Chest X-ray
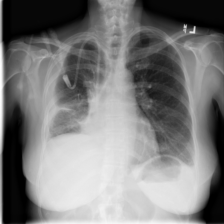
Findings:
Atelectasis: negative
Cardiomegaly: negative
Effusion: positive
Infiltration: negative
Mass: negative
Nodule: negative
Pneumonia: negative
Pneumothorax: negative
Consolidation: negative
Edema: negative
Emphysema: negative
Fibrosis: negative
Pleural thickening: negative
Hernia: negative